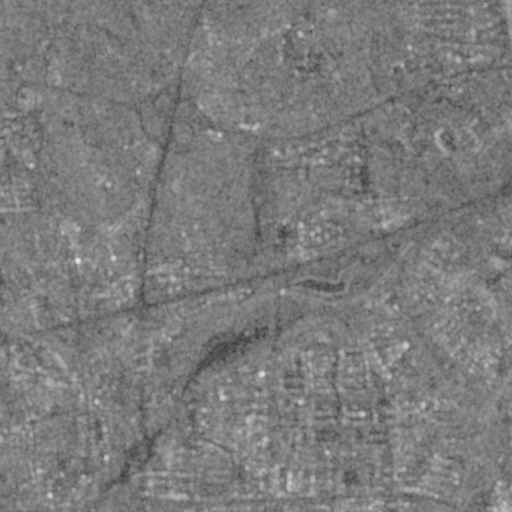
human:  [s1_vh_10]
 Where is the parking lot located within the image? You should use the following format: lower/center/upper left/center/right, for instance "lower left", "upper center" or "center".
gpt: The parking lot is located in the center of the image.
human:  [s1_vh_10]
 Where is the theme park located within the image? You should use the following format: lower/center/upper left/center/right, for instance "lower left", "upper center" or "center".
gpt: The theme park is located in the upper right of the image.
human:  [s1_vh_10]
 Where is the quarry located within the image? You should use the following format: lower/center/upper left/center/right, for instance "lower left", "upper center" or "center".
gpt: There is no quarry in the image.

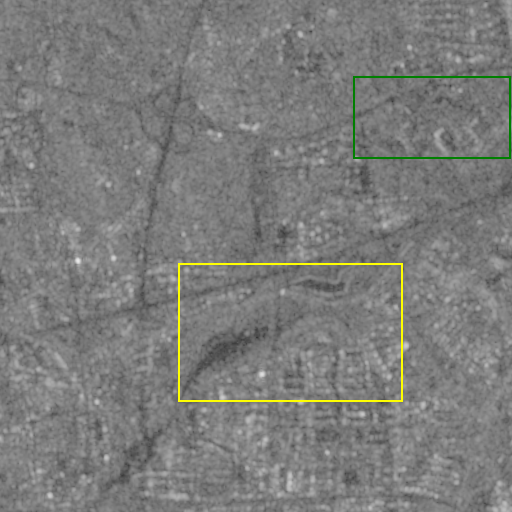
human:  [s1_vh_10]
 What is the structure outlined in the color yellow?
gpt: The structure outlined in yellow is a park.
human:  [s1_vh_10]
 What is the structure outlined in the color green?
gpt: The structure outlined in green is a theme park.
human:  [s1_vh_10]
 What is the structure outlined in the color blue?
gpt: There is no blue outline.